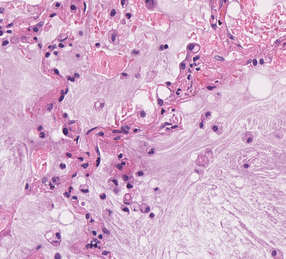
Tumor epithelial tissue: no
Tumor-associated stroma tissue: no
Normal tissue: yes